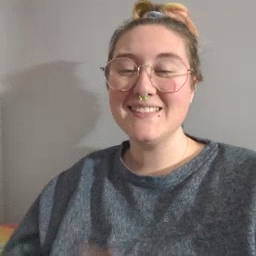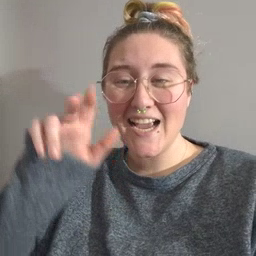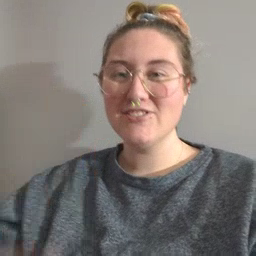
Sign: stairs